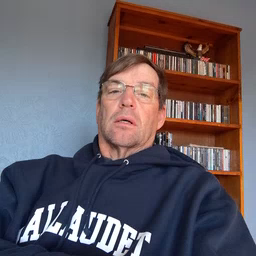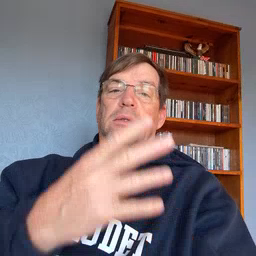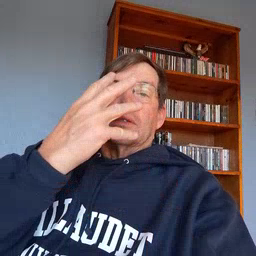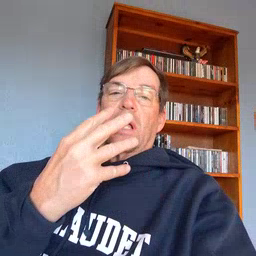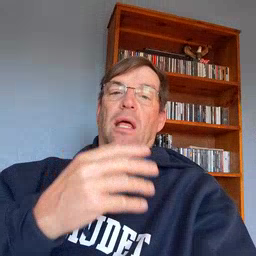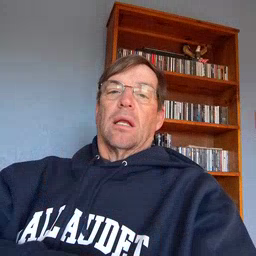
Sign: sad